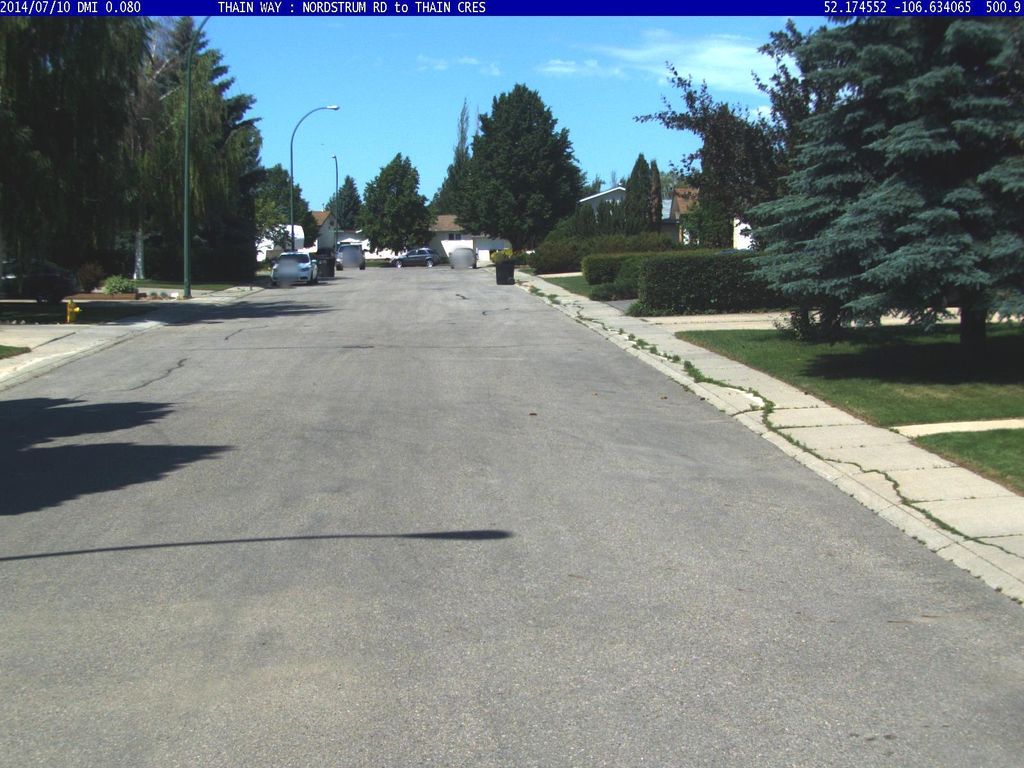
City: saskatoon